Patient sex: M
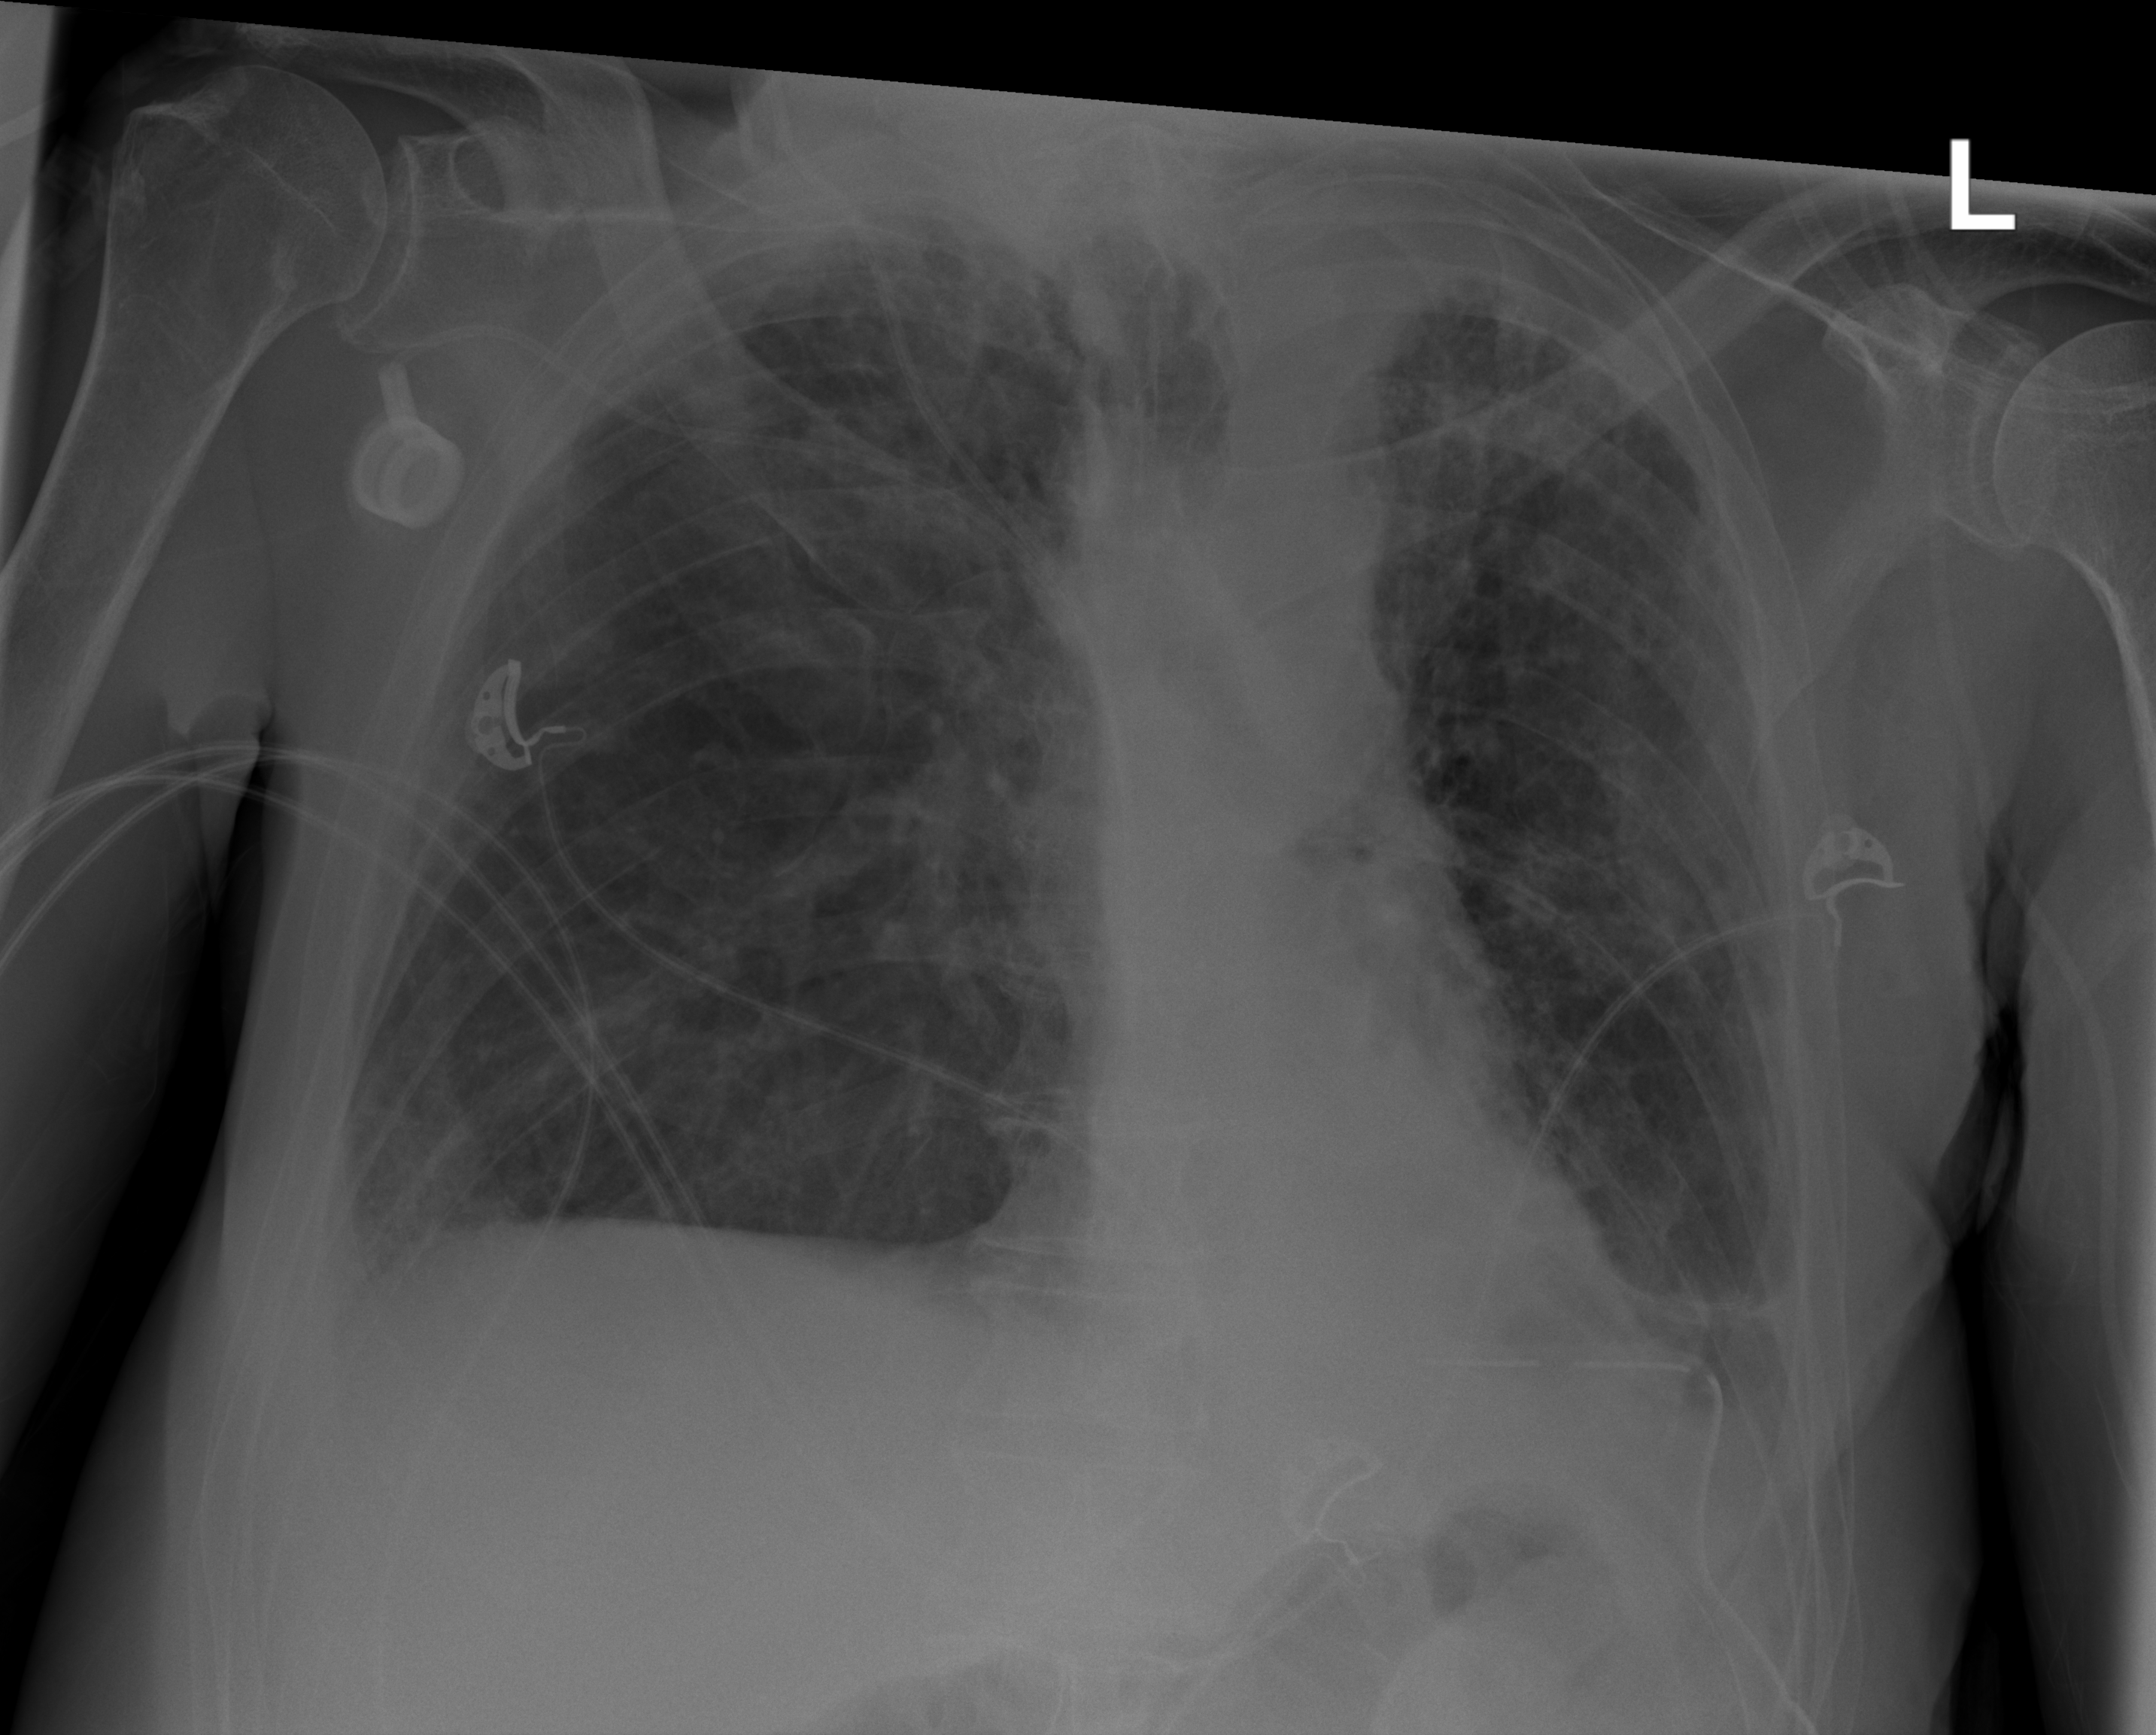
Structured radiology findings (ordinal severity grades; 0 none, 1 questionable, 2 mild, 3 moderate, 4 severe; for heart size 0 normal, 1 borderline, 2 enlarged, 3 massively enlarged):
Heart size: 0
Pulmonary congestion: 0
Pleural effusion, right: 0
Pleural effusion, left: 2
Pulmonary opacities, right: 1
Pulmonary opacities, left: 1
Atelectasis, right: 0
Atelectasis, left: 2